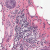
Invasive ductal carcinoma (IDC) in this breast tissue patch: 0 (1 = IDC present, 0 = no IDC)